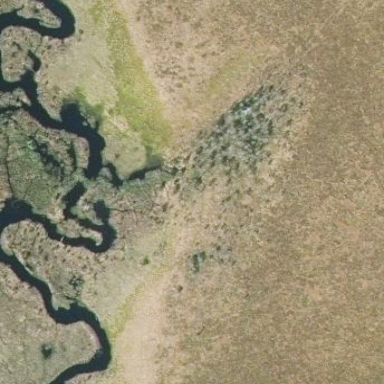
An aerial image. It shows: Swamp in wetland area.